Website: lowes
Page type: customer-info-address
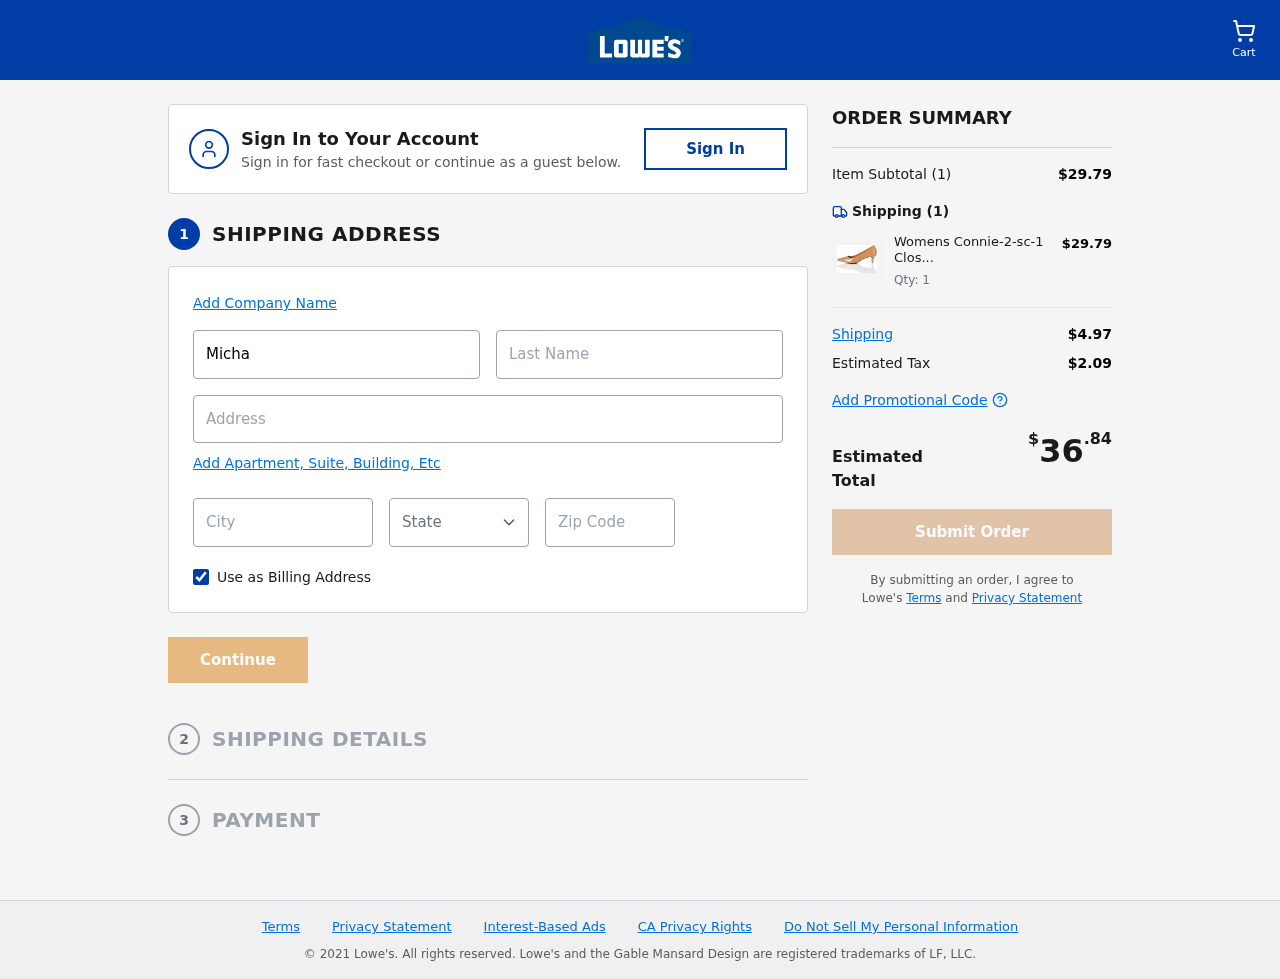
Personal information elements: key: PII_CITY
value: Jessicamouth
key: PII_FIRSTNAME
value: Michael
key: PII_LASTNAME
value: Walker
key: PII_POSTCODE
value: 02304
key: PII_STATE_ABBR
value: MI
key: PII_STREET
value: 74075 Davis Loaf Suite 495
Product elements: key: PRODUCT1_NAME
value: Womens Connie-2-sc-1 Closed Toe Heels
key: PRODUCT1_PRICE
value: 29.79
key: PRODUCT1_QUANTITY
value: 1
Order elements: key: ORDER_NUM_ITEMS
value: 1
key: ORDER_SUBTOTAL
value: $29.79
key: ORDER_NUM_ITEMS2
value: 1
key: ORDER_SHIPPING_COST
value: $4.97
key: ORDER_TAX
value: $2.09
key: ORDER_TOTAL
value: $36.84